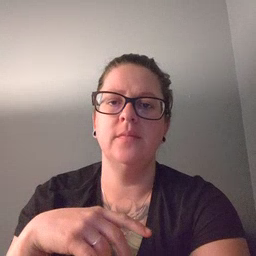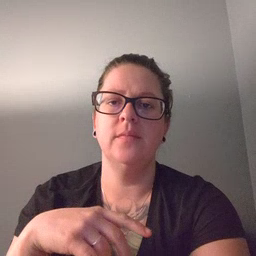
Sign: airplane